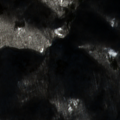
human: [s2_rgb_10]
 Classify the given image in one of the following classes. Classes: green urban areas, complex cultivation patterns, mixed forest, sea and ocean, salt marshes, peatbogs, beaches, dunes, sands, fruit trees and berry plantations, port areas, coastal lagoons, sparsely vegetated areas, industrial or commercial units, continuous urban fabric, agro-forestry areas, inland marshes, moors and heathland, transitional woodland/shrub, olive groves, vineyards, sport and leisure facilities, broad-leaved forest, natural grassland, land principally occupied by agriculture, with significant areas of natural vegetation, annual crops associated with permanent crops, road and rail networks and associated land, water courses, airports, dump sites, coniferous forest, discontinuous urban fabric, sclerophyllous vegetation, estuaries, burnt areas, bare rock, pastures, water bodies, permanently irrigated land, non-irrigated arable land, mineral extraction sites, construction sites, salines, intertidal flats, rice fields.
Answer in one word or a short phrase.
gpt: broad-leaved forest